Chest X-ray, AP view. Patient: 21 years old, sex M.
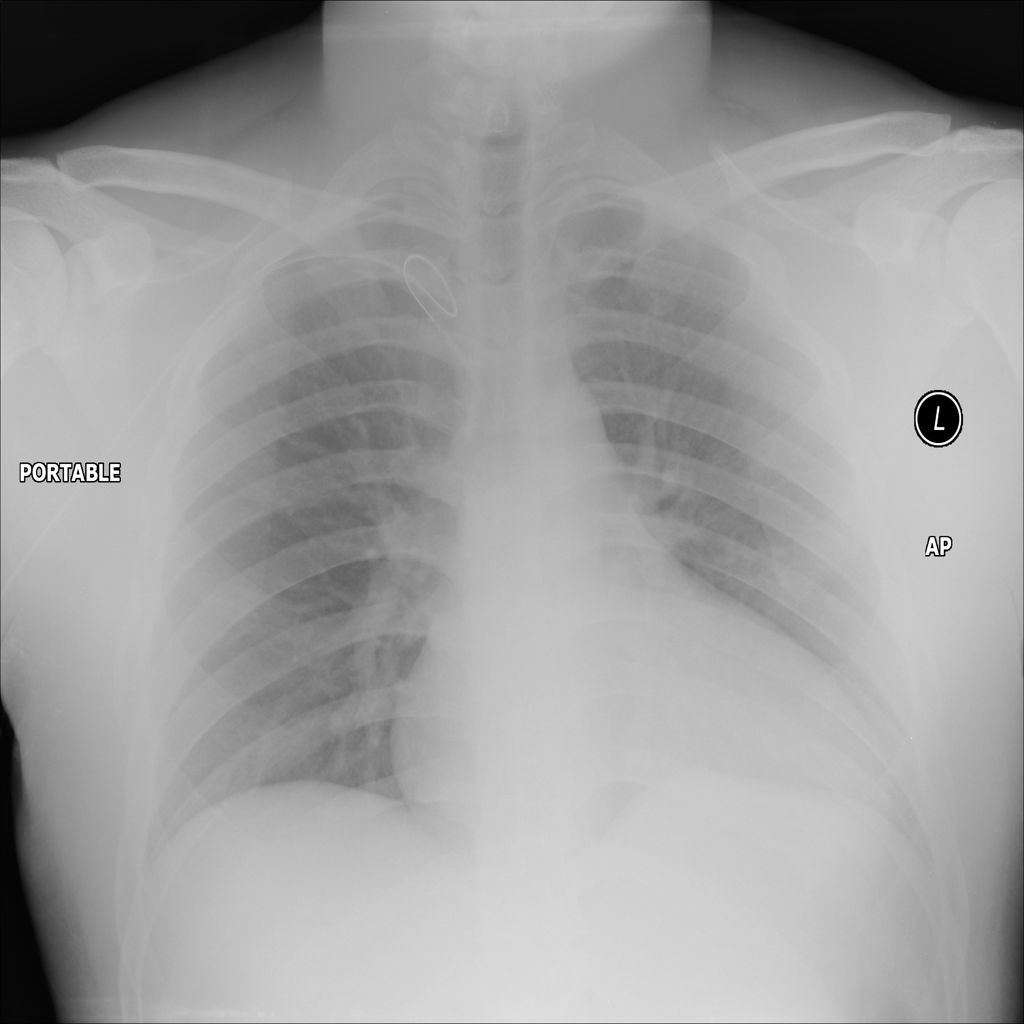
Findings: No Finding